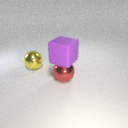
large red metal sphere below large purple rubber cube